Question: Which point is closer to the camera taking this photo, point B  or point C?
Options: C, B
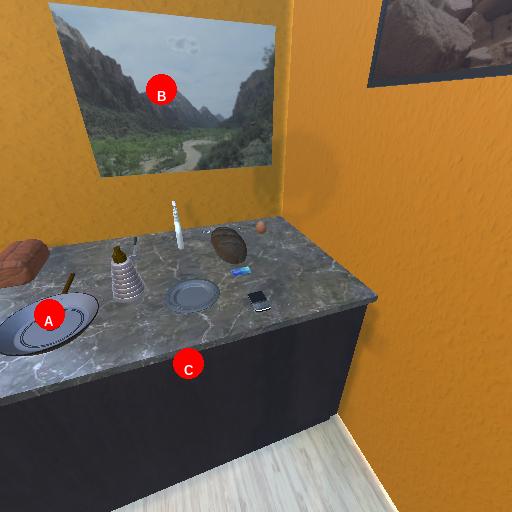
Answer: C